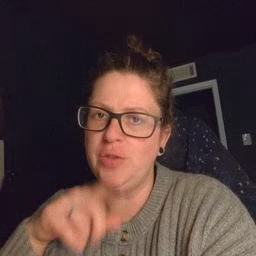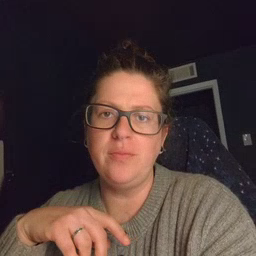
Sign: shhh